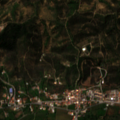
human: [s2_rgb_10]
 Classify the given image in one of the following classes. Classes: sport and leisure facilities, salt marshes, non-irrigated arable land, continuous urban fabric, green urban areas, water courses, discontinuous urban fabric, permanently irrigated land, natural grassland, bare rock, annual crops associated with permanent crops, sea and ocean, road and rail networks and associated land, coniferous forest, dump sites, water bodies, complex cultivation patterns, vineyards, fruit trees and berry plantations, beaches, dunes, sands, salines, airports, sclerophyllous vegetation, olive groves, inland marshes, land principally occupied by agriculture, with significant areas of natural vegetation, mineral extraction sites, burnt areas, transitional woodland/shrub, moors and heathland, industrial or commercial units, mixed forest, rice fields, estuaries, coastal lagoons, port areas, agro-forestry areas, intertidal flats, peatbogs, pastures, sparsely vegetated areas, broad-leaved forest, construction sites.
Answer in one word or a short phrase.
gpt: olive groves, annual crops associated with permanent crops, complex cultivation patterns, land principally occupied by agriculture, with significant areas of natural vegetation, transitional woodland/shrub